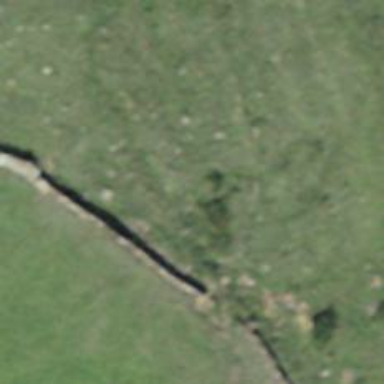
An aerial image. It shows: Wall is shown in the image.